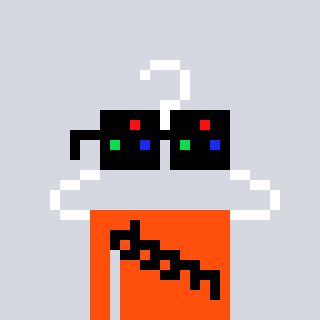
a pixel art character with square black sunglasses, a hanger-shaped head and a orange-colored body on a cool background